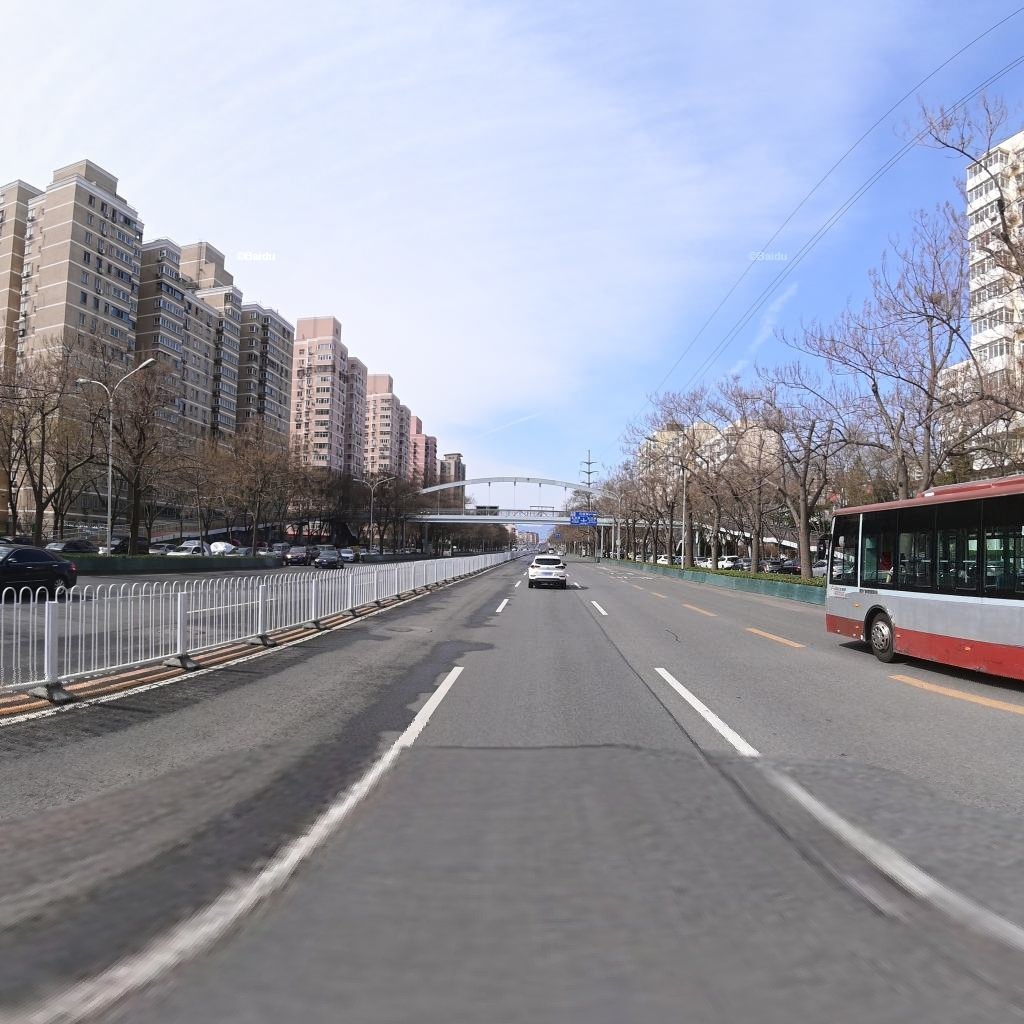
Region: Haidian
Road damage annotations: longitudinal patch, longitudinal patch, manhole cover